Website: lowes
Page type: customer-info-address
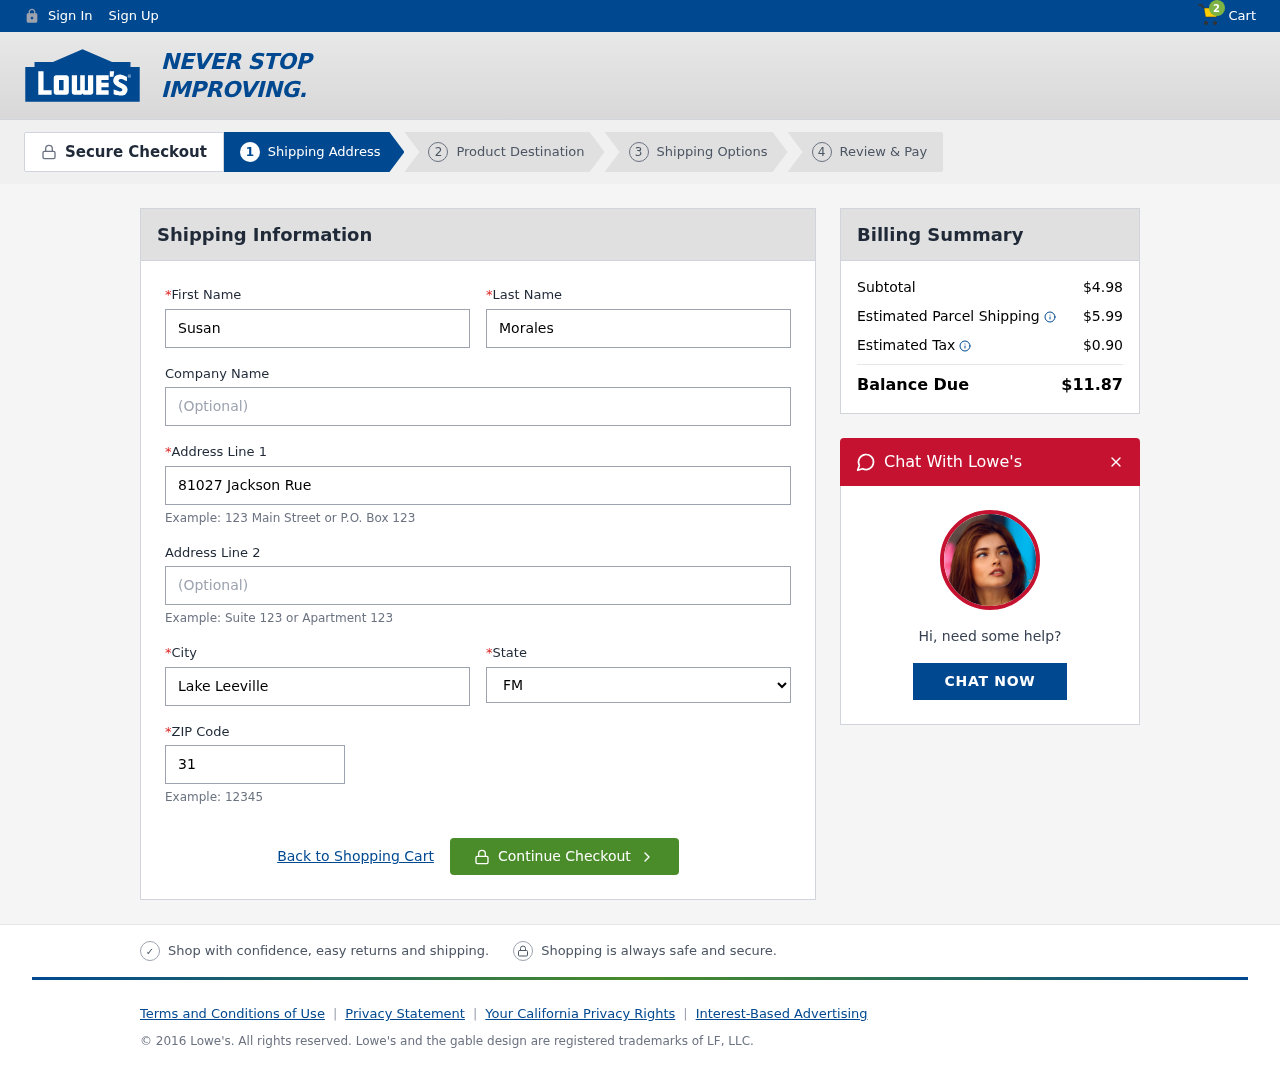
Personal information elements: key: PII_CITY
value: Lake Leeville
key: PII_FIRSTNAME
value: Susan
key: PII_LASTNAME
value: Morales
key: PII_POSTCODE
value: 31147
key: PII_STATE
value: FM
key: PII_STREET
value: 81027 Jackson Rue
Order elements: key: ORDER_NUM_ITEMS
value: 2
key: ORDER_SUBTOTAL
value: $4.98
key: ORDER_SHIPPING_COST
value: $5.99
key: ORDER_TAX
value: $0.90
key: ORDER_TOTAL
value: $11.87